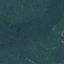
Label: Forest